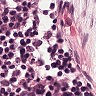
Metastatic tissue present: no